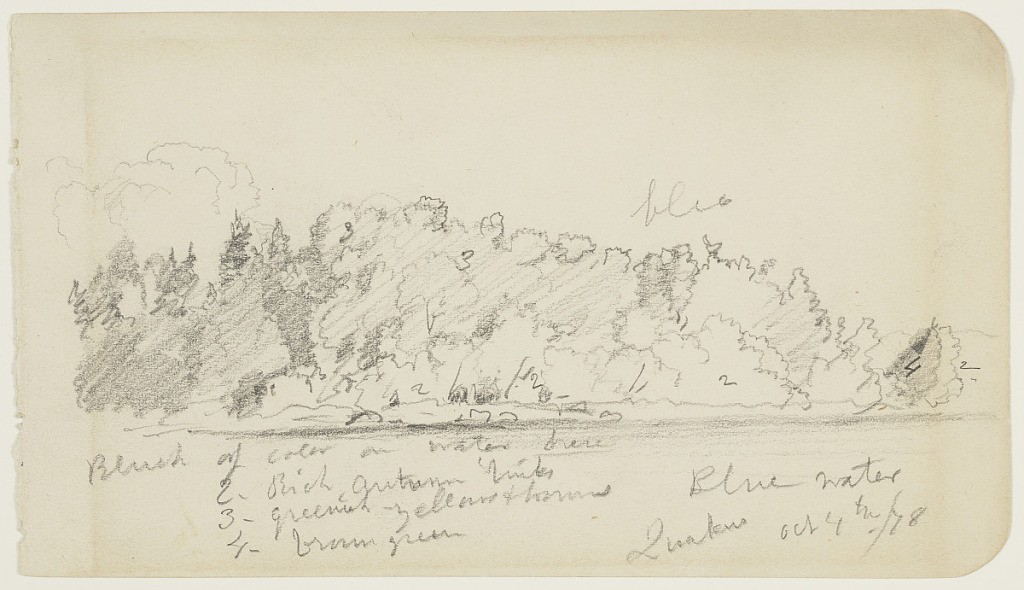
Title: Wooded Shore, Quakish Lake, Maine
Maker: Frederic Edwin Church, American, 1826–1900
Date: October 4, 1878
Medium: Graphite on white wove paper
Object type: drawing
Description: Landscape sketch showing a view of the heavily wooded shoreline of Quakish Lake near Millinocket, Maine. The surface of the lake extends from the foreground to the middle distance, which is blanketed in lush deciduous and conifer trees. This vegetation forms a darkened mass of organic, undulating forms. In the background at left, the upper portion of a billowing cumulus cloud is visible over the horizon.